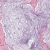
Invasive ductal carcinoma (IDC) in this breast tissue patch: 0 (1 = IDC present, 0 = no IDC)